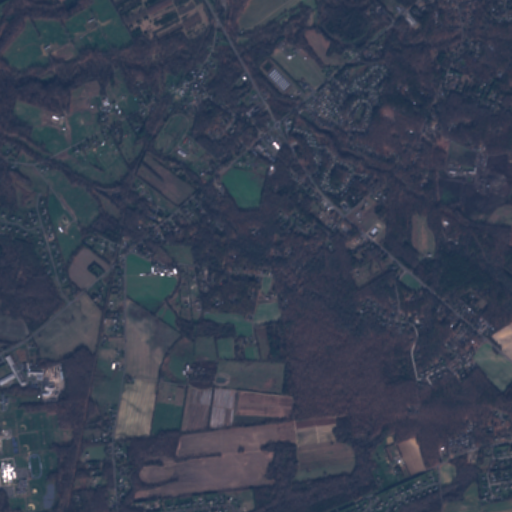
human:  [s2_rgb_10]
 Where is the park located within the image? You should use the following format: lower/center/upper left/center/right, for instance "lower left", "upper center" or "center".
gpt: The park is located in the lower left of the image.
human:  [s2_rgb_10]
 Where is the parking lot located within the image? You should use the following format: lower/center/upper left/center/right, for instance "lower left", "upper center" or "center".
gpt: The parking lot is located in the lower left of the image.
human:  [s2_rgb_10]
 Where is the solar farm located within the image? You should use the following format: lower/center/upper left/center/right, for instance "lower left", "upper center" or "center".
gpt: The solar farm is located in the lower left of the image.
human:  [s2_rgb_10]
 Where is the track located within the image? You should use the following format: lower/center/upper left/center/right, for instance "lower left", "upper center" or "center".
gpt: The track is located in the lower left of the image.
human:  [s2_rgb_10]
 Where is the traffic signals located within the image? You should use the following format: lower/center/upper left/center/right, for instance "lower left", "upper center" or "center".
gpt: The traffic signals is located in the upper center of the image.
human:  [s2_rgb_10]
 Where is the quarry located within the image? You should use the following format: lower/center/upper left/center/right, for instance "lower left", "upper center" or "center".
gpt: There is no quarry in the image.